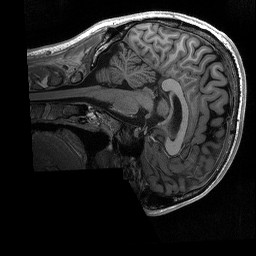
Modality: T1w
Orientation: sagittal
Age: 22
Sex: male
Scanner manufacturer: siemens
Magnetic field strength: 3 T
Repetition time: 2.3 s
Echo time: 0.00298 s